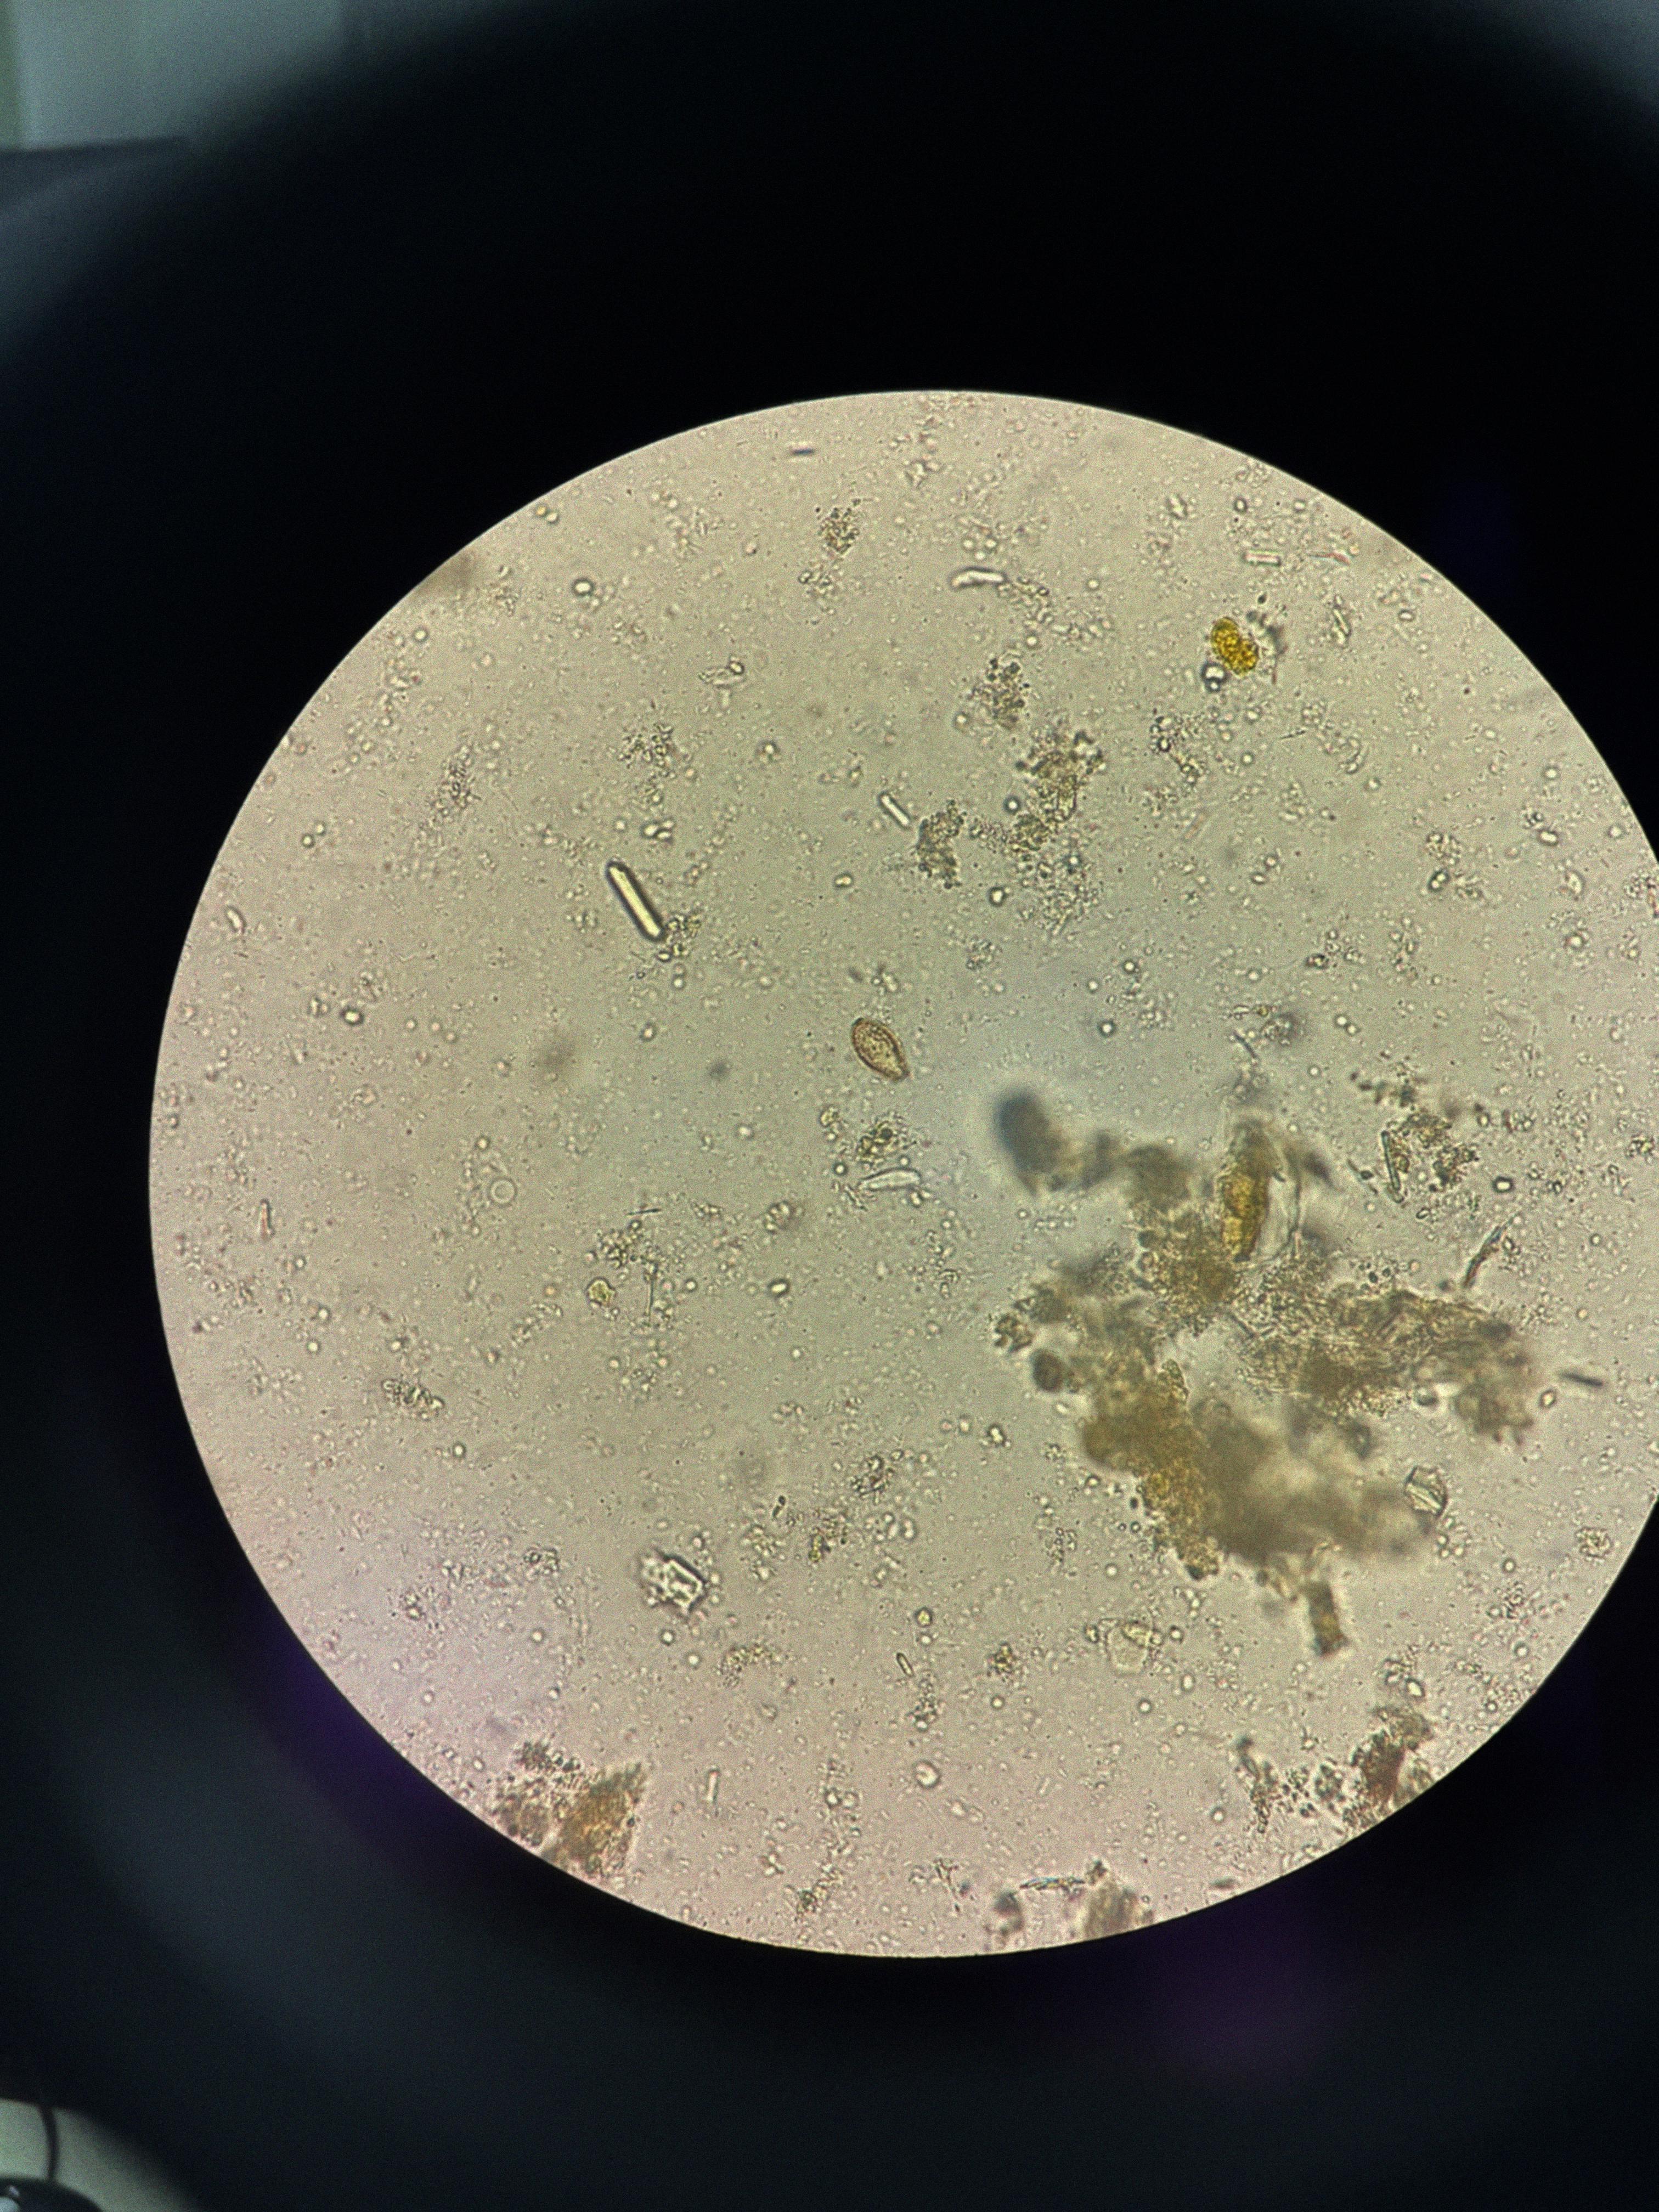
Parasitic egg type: Opisthorchis viverrine